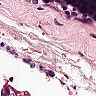
Metastatic tissue present: no